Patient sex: M
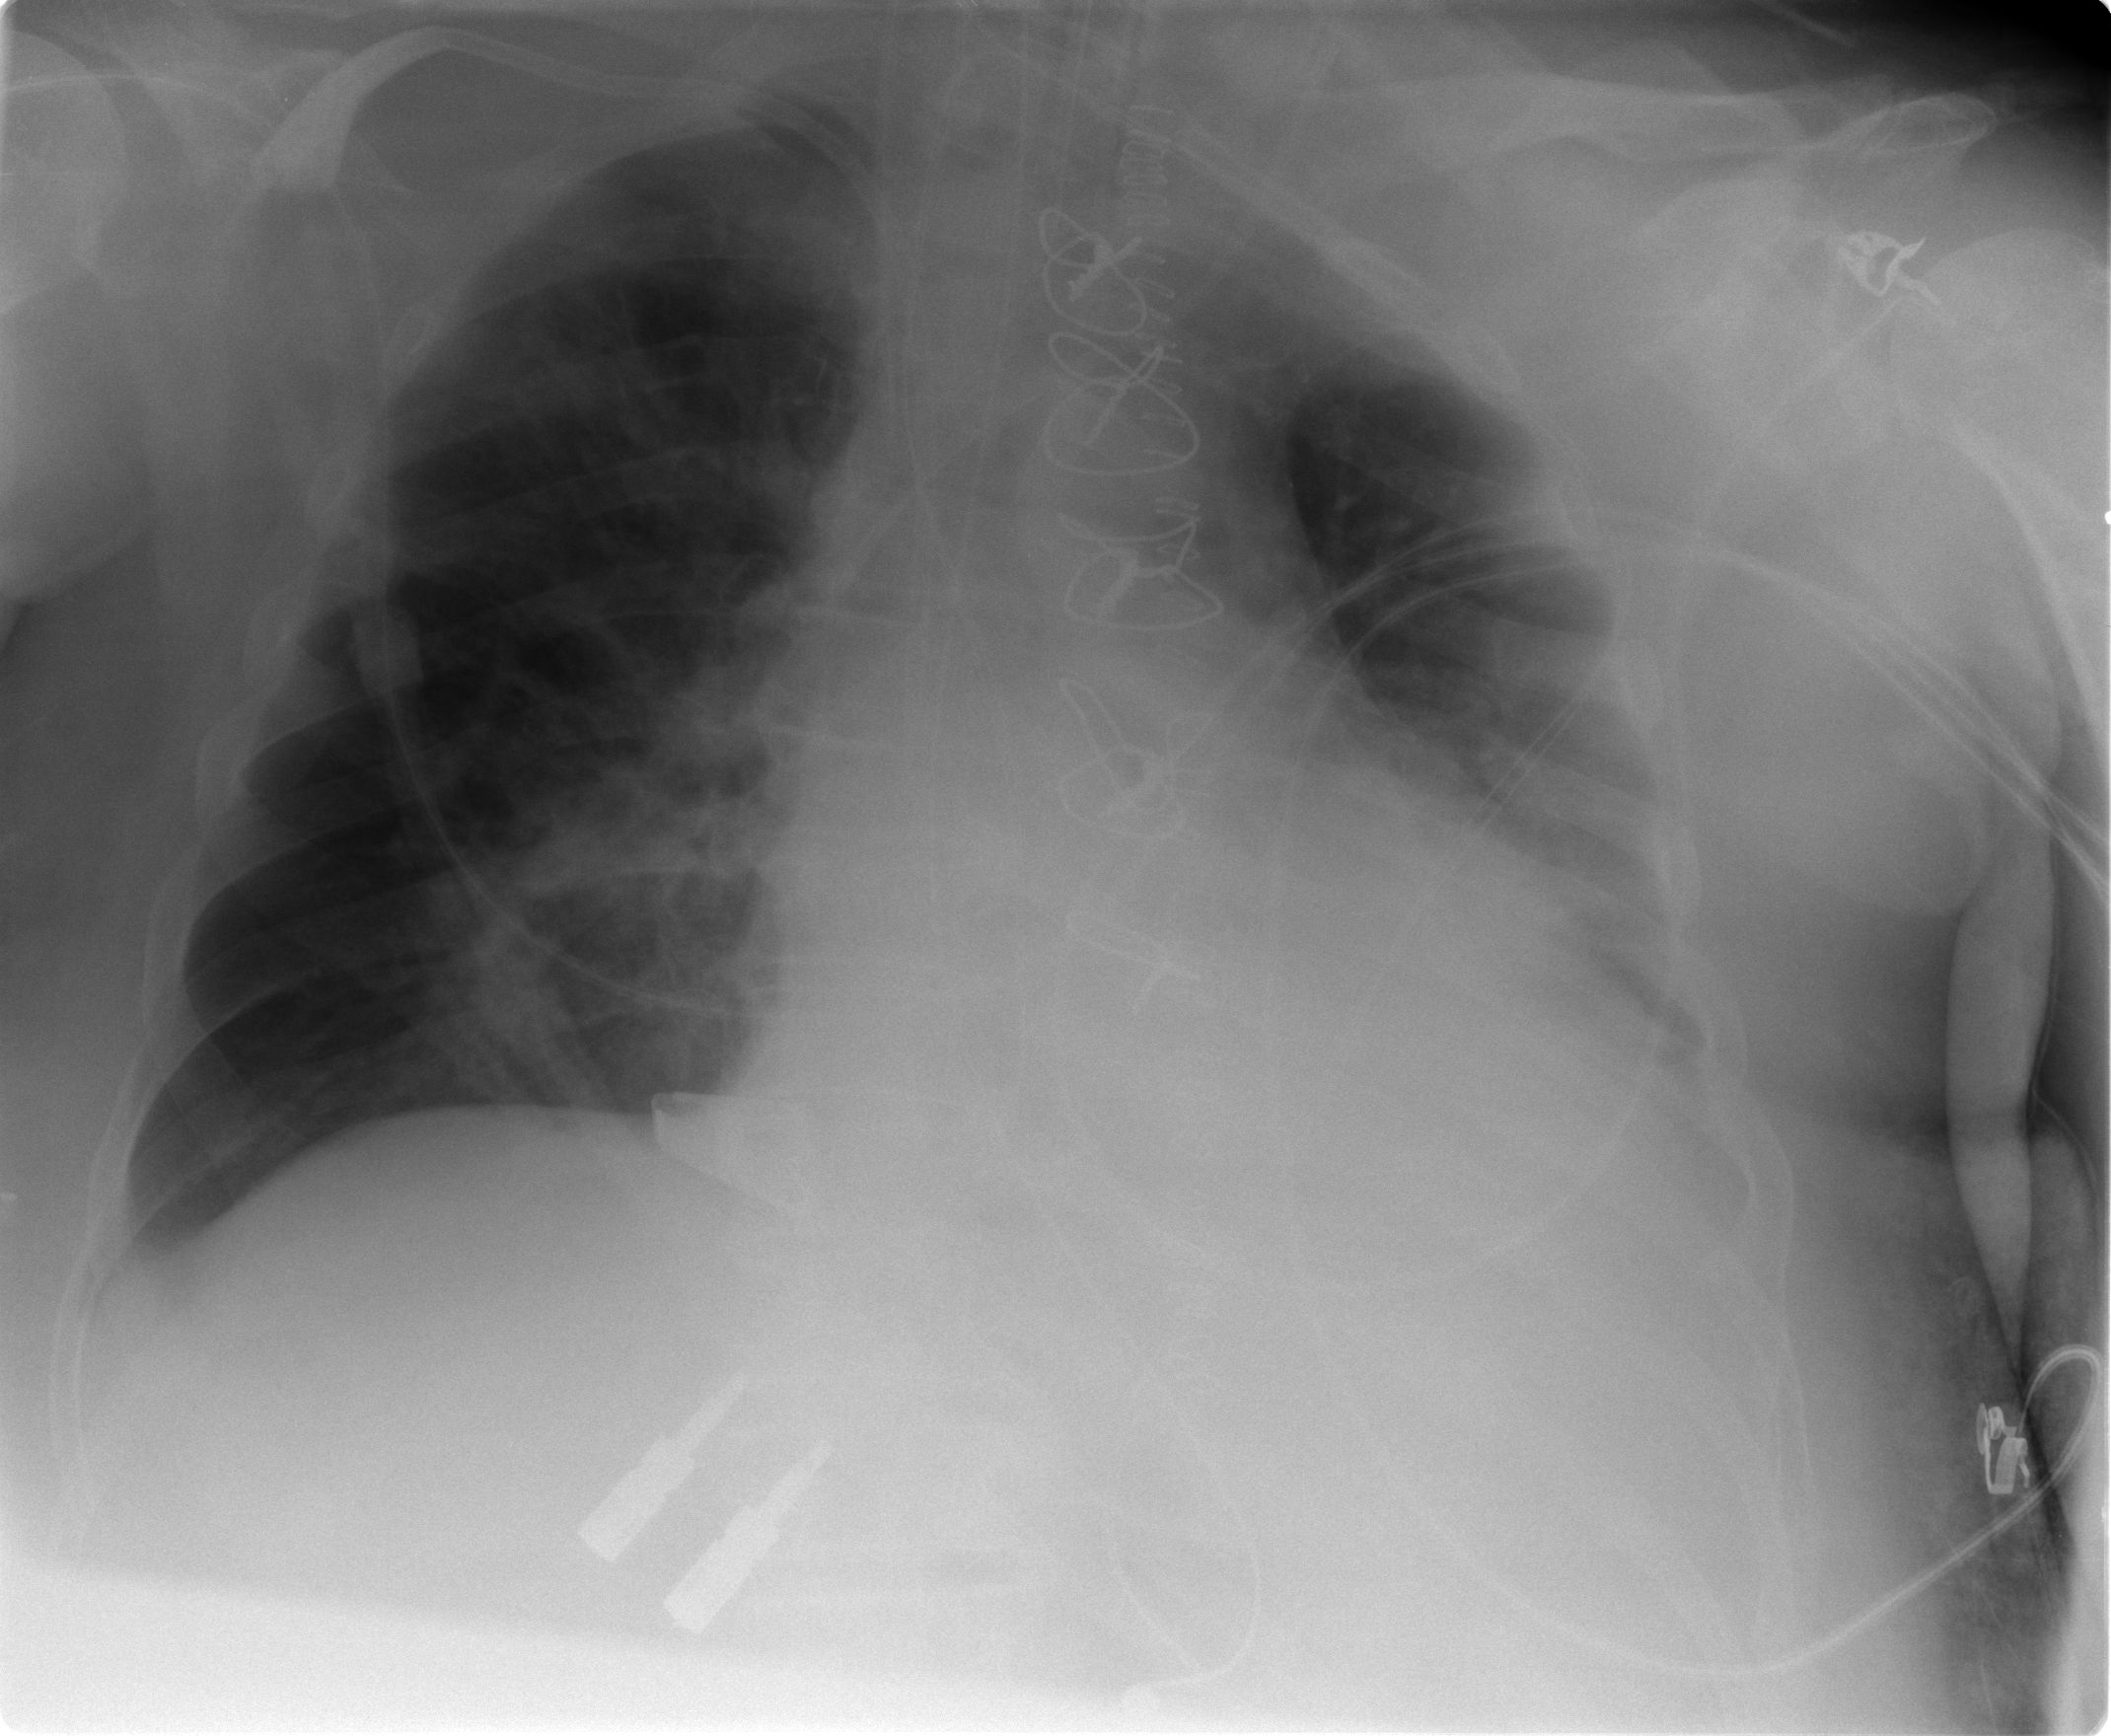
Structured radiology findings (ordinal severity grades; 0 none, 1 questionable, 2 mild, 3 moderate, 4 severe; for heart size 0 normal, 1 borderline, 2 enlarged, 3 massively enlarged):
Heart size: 2
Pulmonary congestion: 3
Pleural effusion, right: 1
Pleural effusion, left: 3
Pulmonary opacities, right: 1
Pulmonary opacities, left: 1
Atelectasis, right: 2
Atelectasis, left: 3